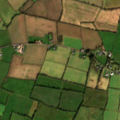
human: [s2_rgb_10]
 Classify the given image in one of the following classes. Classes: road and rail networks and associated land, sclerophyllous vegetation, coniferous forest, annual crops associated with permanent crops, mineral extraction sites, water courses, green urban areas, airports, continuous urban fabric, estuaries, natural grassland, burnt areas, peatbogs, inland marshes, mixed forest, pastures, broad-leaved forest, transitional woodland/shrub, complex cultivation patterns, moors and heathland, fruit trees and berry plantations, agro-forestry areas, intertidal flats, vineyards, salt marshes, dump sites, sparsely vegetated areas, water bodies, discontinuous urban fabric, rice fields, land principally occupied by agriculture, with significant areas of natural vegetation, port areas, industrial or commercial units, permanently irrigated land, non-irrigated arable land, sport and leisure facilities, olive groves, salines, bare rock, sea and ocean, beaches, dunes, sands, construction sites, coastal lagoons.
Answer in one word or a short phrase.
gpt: non-irrigated arable land, pastures